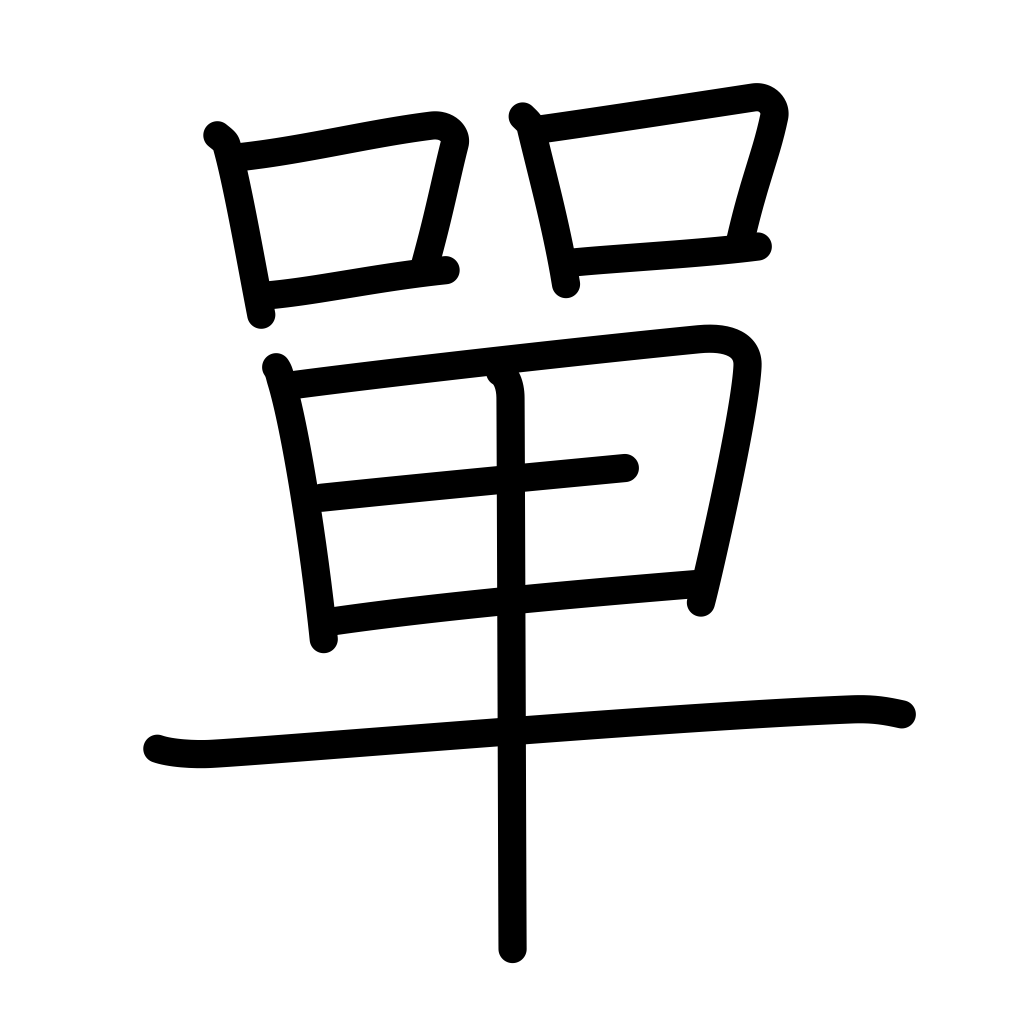
Meaning: one, single, simple